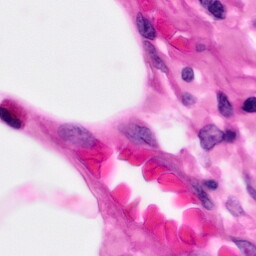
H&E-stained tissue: Pancreatic